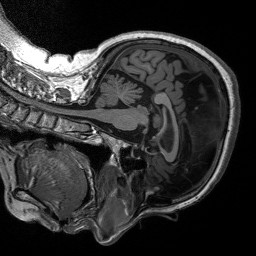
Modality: T1w
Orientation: sagittal
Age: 60
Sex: female
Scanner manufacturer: siemens
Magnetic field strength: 3 T
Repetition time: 2.53 s
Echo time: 0.00219 s